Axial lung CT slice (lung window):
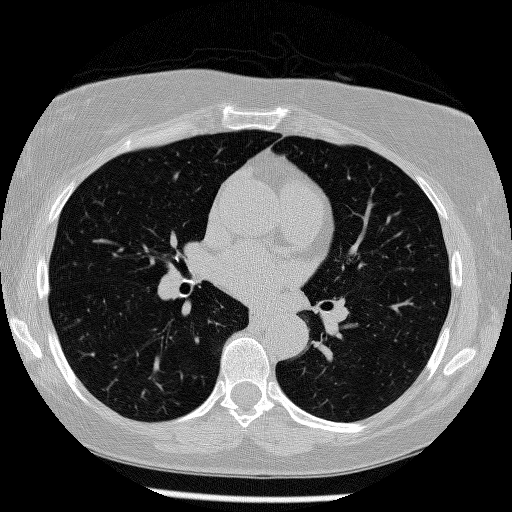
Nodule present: no